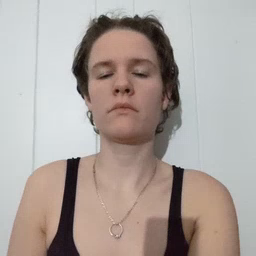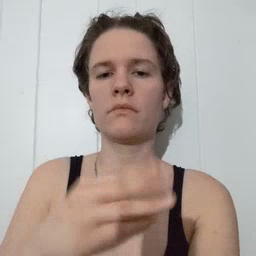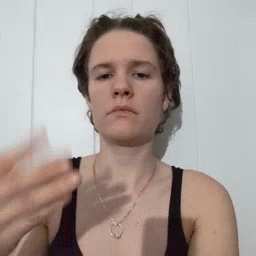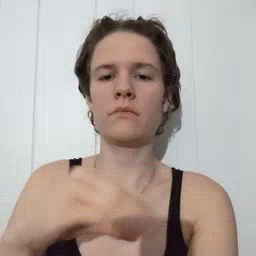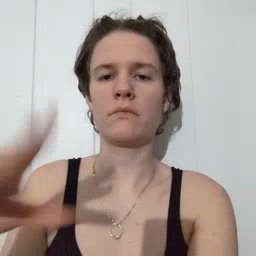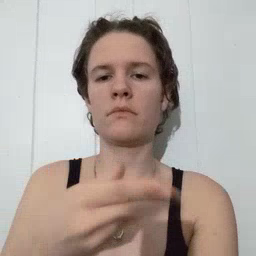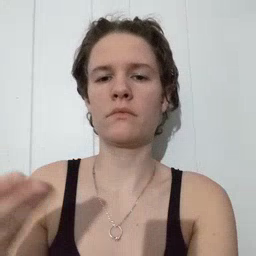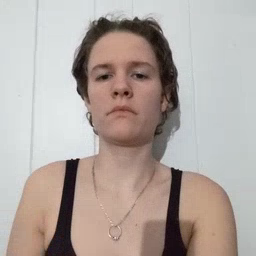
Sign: story